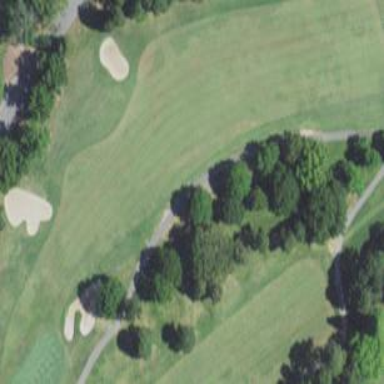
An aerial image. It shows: Grassy area designated as golf fairway.